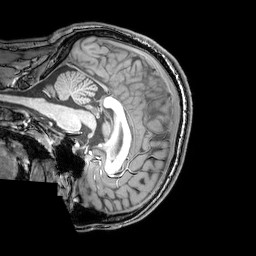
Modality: T1w
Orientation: sagittal
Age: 22
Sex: male
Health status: healthy
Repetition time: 0.081 s
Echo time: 0.037 s